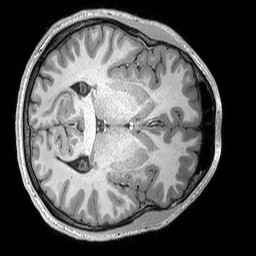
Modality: T1w
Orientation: axial
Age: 24
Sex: male
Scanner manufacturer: siemens
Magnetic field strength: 3 T
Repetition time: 2.3 s
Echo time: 0.00298 s